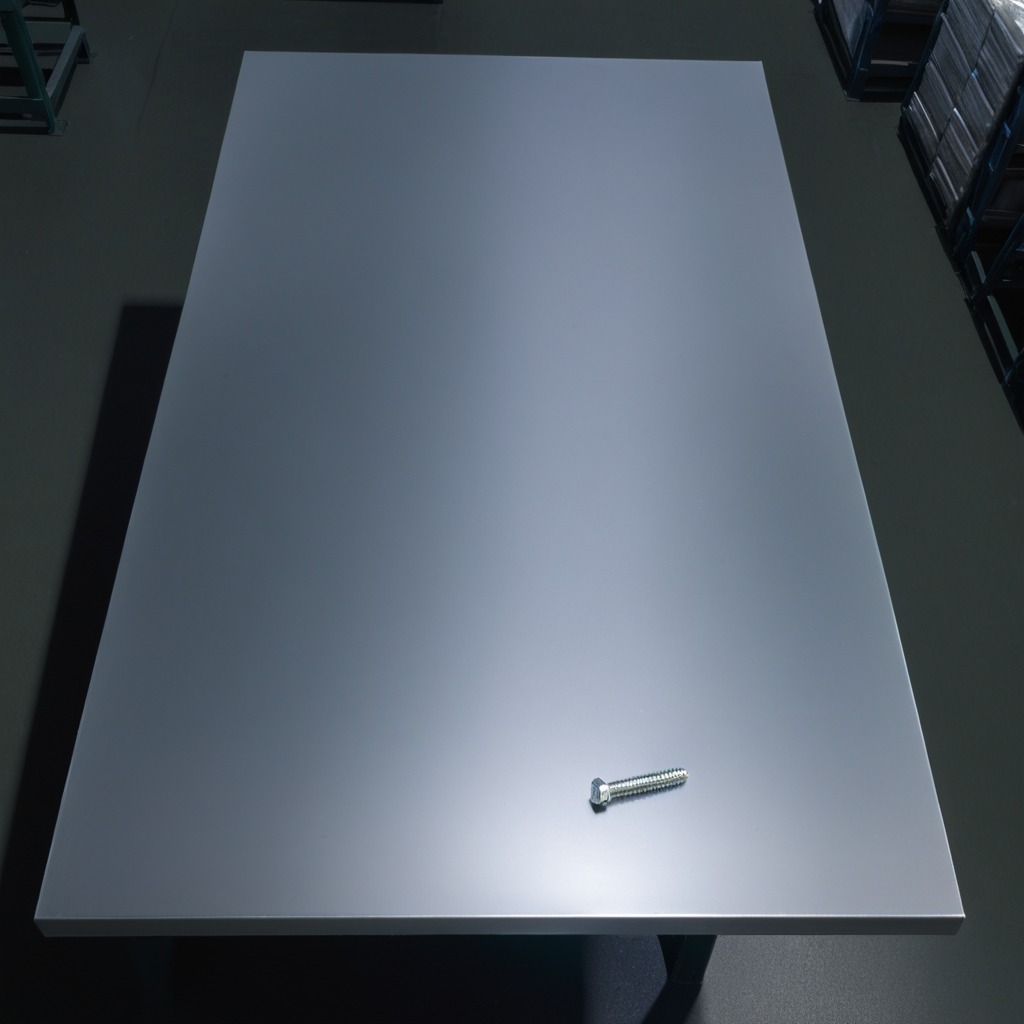
A metal screw is lying on the tabletop.